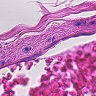
Metastatic tissue present: no